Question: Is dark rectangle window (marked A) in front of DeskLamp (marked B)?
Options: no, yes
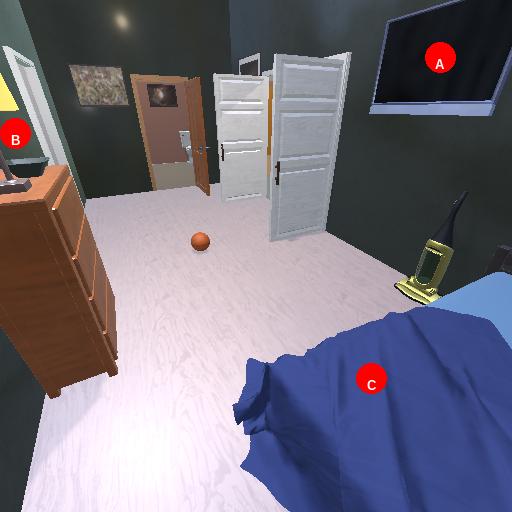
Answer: no